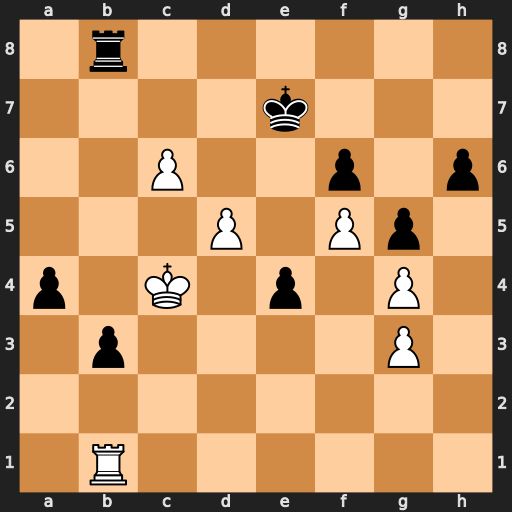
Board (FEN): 1r6/4k3/2P2p1p/3P1Pp1/p1K1p1P1/1p4P1/8/1R6
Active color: w
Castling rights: -
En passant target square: -
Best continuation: Kc5 Kd8 d6 Kc8 Rh1 b2 Rxh6